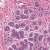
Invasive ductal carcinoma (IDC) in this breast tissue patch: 0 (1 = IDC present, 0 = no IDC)